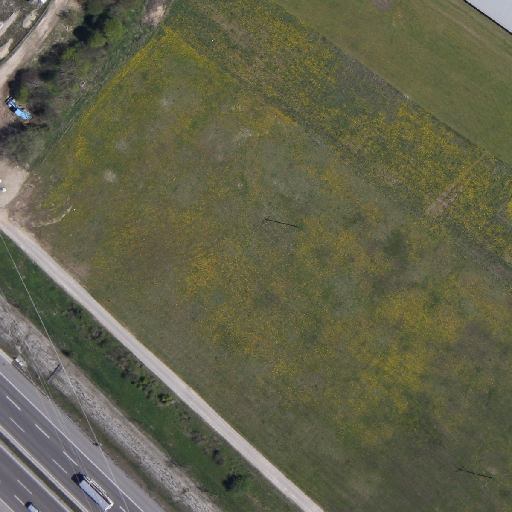
Referring expression: road